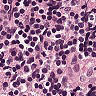
Metastatic tissue present: no